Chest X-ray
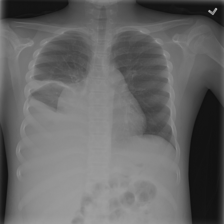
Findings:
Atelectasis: negative
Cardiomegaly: negative
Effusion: positive
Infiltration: negative
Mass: negative
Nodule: negative
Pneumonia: negative
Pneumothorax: negative
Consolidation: negative
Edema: negative
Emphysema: negative
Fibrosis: negative
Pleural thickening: negative
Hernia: negative